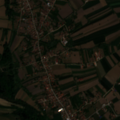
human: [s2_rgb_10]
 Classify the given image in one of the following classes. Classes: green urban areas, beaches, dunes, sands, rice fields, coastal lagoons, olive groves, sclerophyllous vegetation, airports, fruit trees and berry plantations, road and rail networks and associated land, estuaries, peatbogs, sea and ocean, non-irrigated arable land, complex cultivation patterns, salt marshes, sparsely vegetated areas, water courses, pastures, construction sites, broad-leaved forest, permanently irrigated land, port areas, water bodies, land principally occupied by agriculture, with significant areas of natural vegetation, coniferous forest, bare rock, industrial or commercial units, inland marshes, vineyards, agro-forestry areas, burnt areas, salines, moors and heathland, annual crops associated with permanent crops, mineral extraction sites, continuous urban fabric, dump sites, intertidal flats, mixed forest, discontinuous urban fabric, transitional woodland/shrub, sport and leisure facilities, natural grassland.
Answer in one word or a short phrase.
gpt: discontinuous urban fabric, complex cultivation patterns, land principally occupied by agriculture, with significant areas of natural vegetation, inland marshes